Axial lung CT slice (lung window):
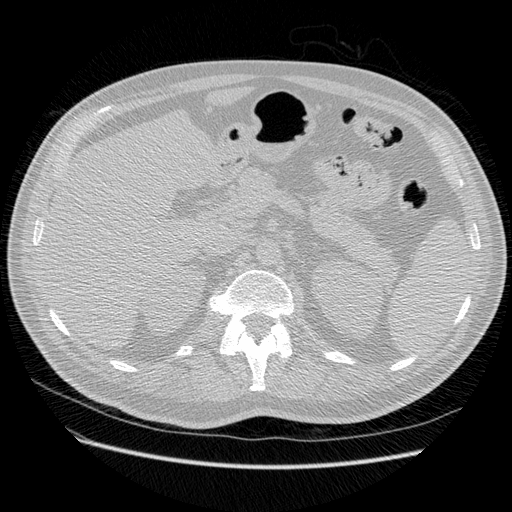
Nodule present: no